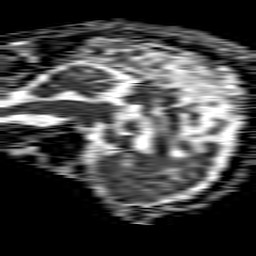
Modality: ADC
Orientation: sagittal
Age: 53
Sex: male
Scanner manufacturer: philips
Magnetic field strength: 1.5 T
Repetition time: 4.6 s
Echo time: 0.08826 s